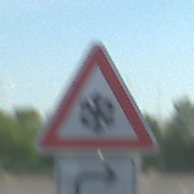
Verkehrszeichen: SchneeOderEisglaette
Zusatzzeichen unten: RichtungsangabeDurchPfeile5
Umgebung: Outdoor, Suburban
Tageszeit: MorningAfternoon
Wetter: PartlyCloudy
Licht: Natural
Jahreszeit: NotSpecified
Kontrast: HighContrast